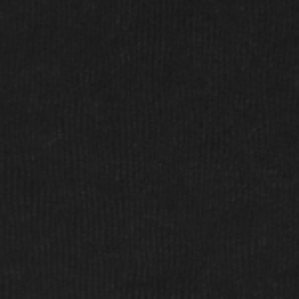
Label: frost